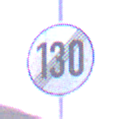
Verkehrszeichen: EndeGeschwindigkeit130
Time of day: Dusk
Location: Outdoor (Nature)
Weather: Clear
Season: NotSpecified
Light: Natural